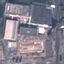
Land use / land cover: Industrial